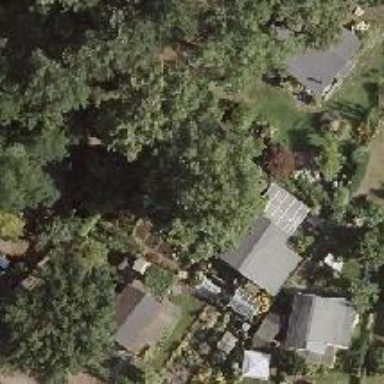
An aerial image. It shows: Plot within allotments.